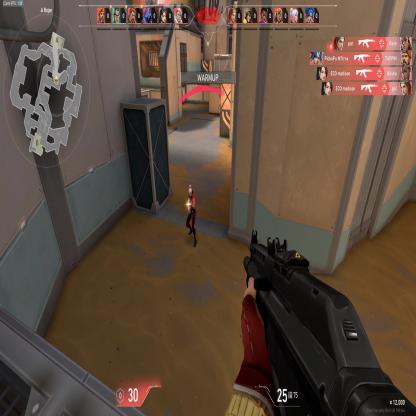
Label: enemy